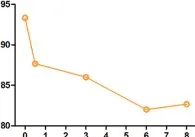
Timeline for blood pressure and BMI of the patient. (B) The blood pressure of the patient indicated as the mean arterial pressure had been maintained normal without anti-hypertensive drug treatment postoperatively.
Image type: chart (chart)